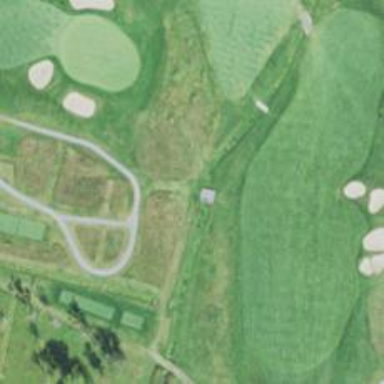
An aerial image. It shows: Service road designated as golf cart path.